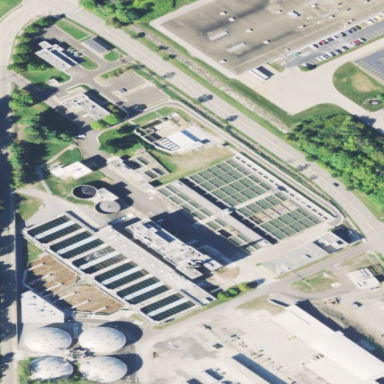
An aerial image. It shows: Wastewater plant.